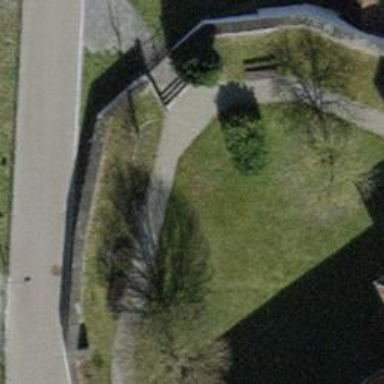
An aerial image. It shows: Bench for seating.